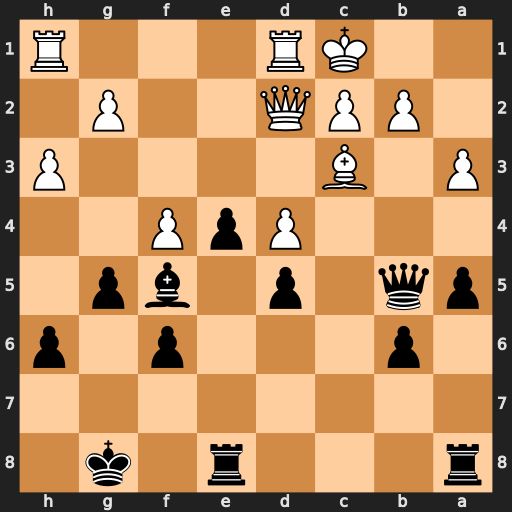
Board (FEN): r3r1k1/8/1p3p1p/pq1p1bp1/3PpP2/P1B4P/1PPQ2P1/2KR3R
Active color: b
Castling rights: -
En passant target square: -
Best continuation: e3